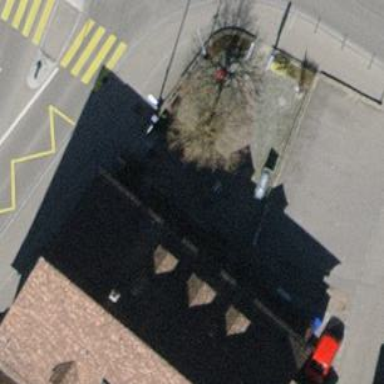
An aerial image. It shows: Post box.